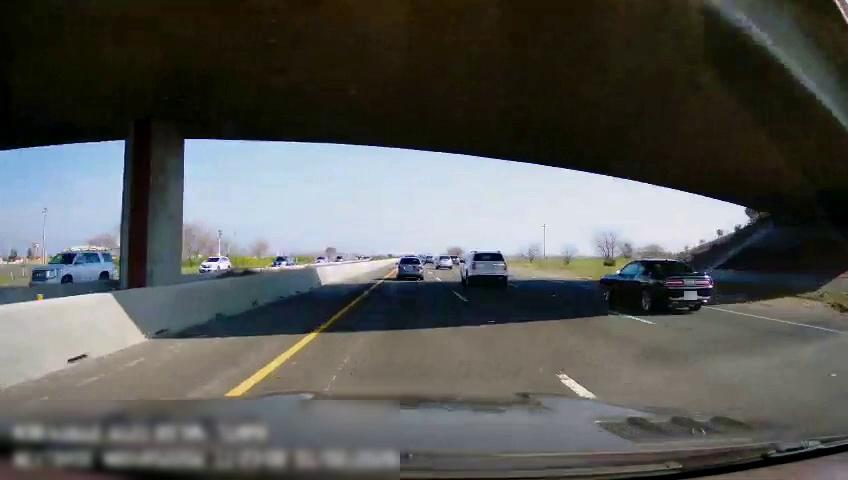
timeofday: Day
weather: Sunny
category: Drivable Space
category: Vehicles | SUV
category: Vehicles | Car
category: Vehicles | Car
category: Vehicles | SUV
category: Vehicles | SUV
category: Vehicles | Truck
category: Vehicles | SUV
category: Vehicles | SUV
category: Vehicles | SUV
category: Lanes | Current Lane
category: Lanes | Current Lane
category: Lanes | Alternate Lane
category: Lanes | Alternate Lane
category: Traffic | Lights